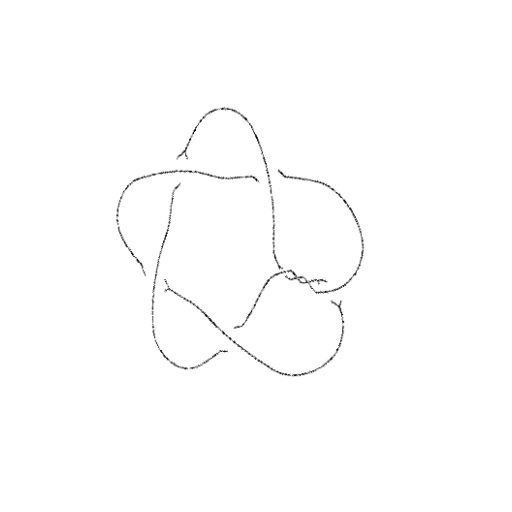
Crossing number: 8